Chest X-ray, AP view. Patient: 72 years old, sex M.
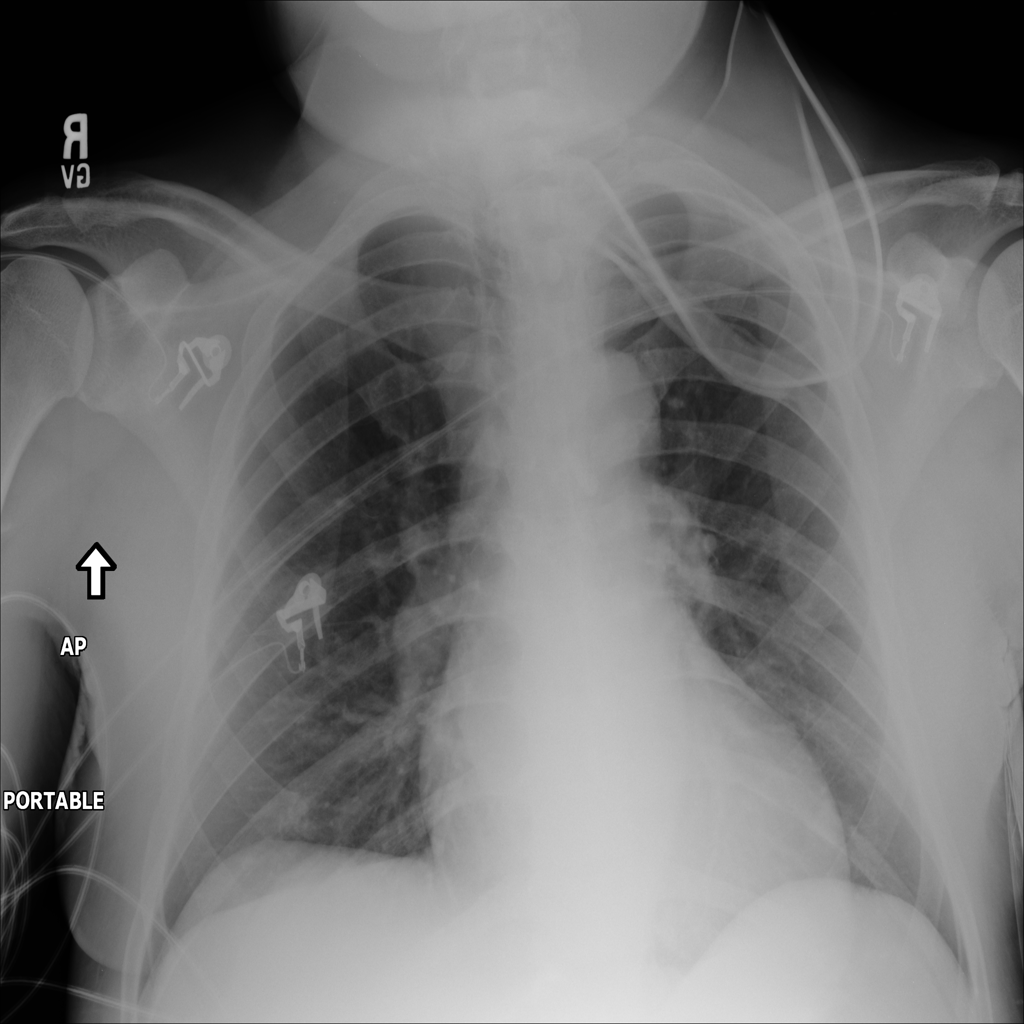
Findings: No Finding